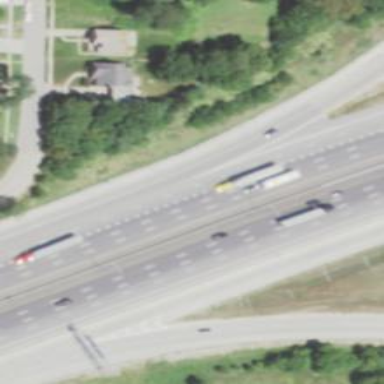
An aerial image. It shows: Asphalt motorway.